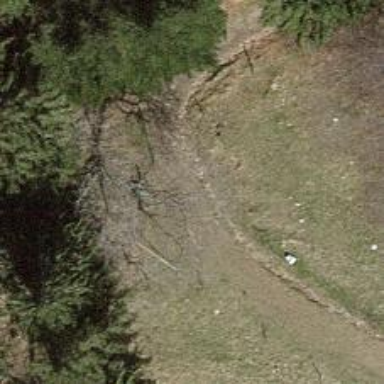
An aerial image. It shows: Path.